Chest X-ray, PA view. Patient: 66 years old, sex M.
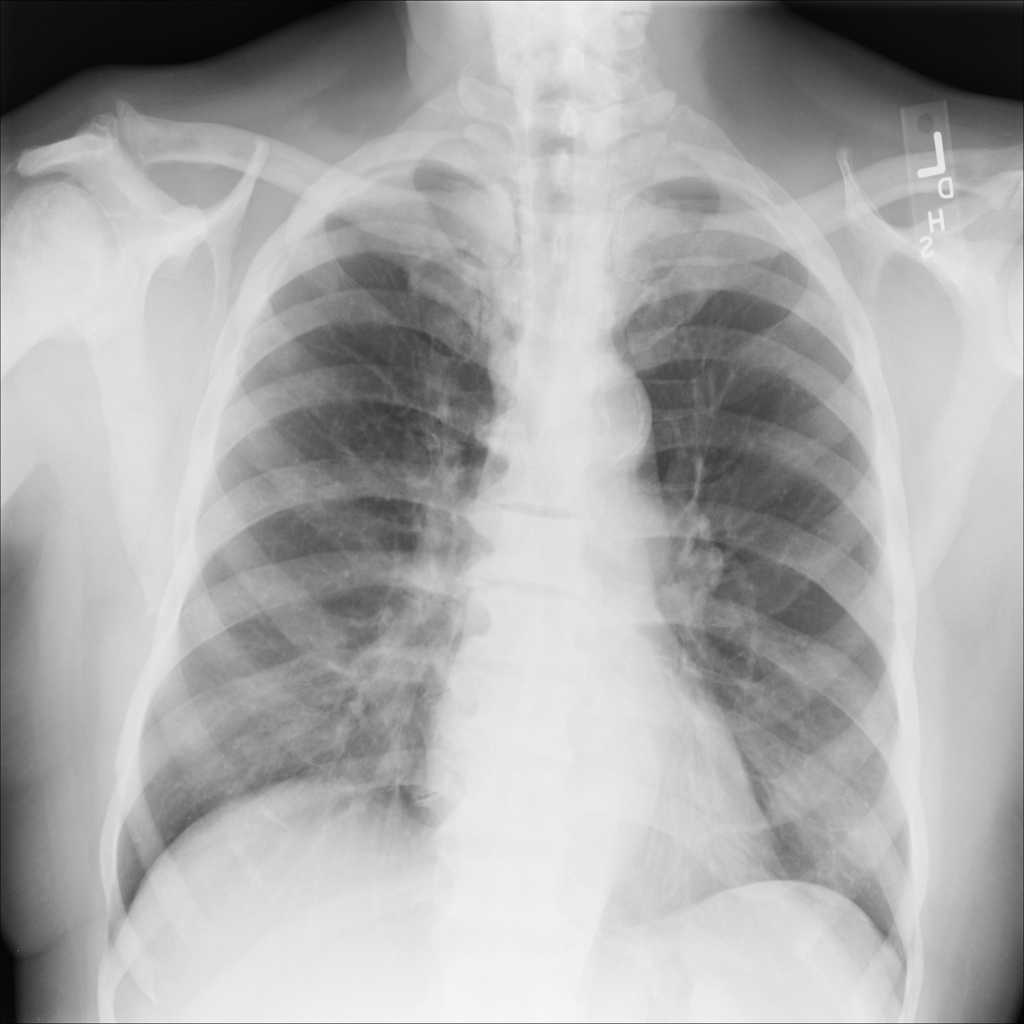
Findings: No Finding